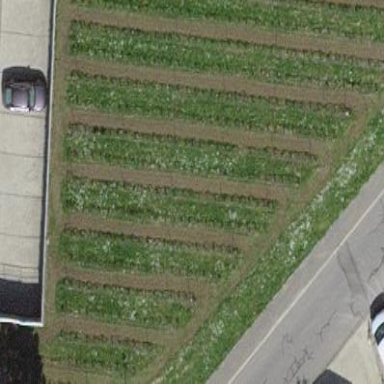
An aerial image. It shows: Vineyard.